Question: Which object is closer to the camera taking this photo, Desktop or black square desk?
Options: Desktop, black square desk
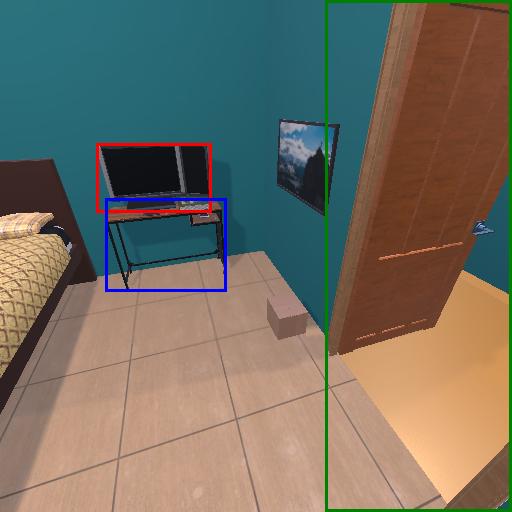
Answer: Desktop